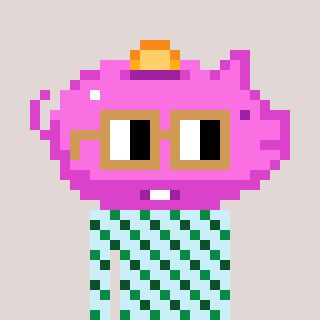
a pixel art character with square brown glasses, a piggybank-shaped head and a cold-colored body on a warm background